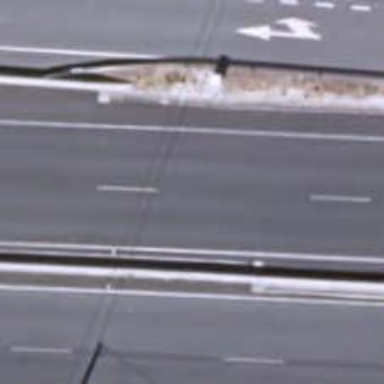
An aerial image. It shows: Asphalt road classified as trunk highway.